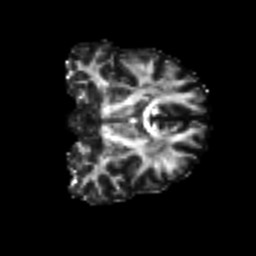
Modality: FA
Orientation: coronal
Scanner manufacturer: siemens
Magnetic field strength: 3 T
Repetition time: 9.6 s
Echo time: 0.077 s